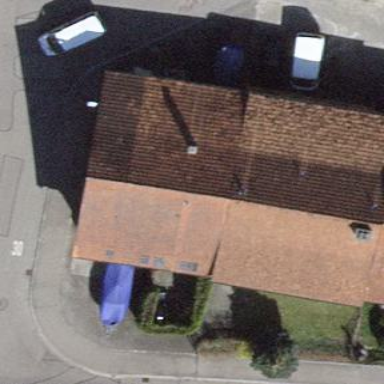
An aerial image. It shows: Building with tile roof.